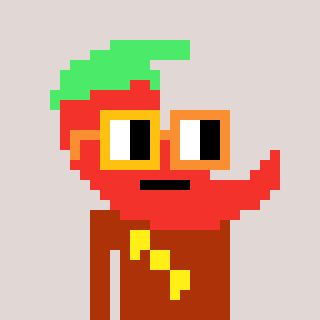
a pixel art character with square yellow and orange glasses, a chilli-shaped head and a hotbrown-colored body on a warm background